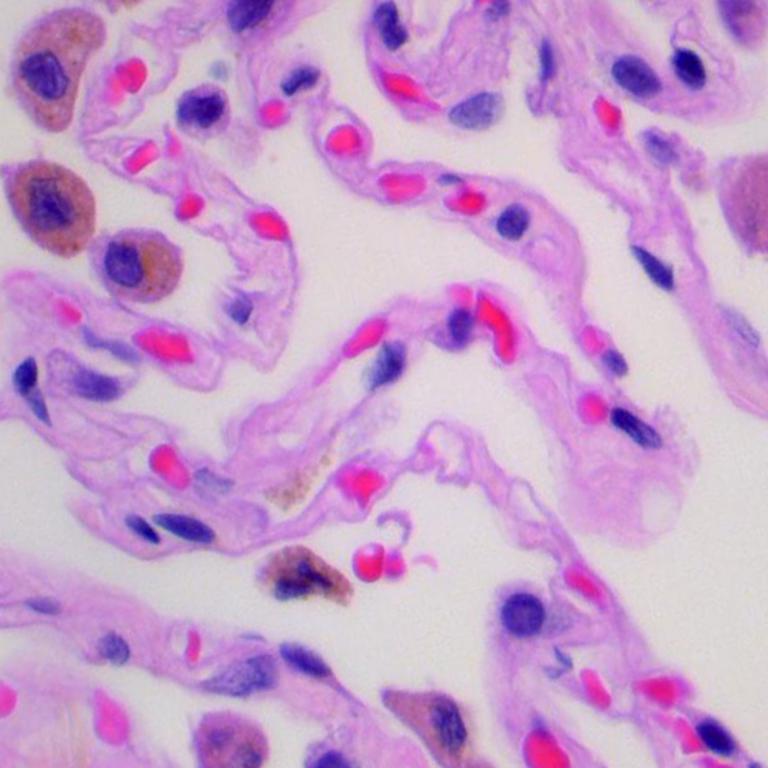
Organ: lung
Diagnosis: benign